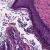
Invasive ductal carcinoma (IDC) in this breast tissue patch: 0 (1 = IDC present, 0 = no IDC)